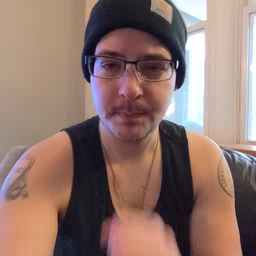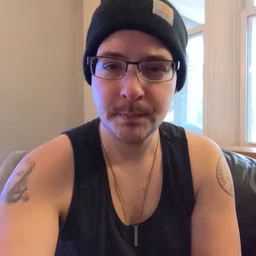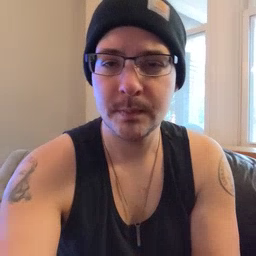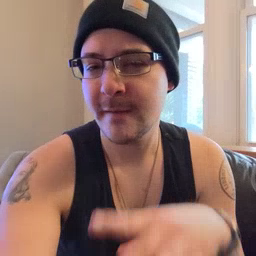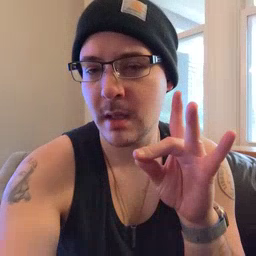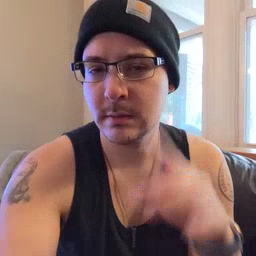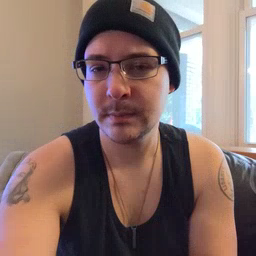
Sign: find